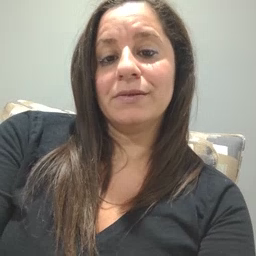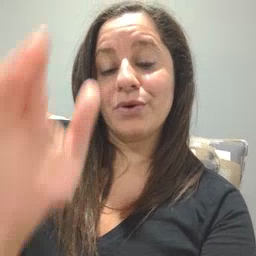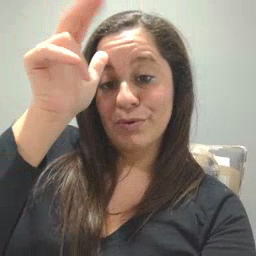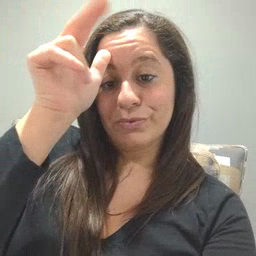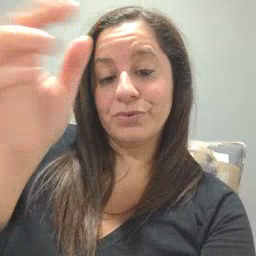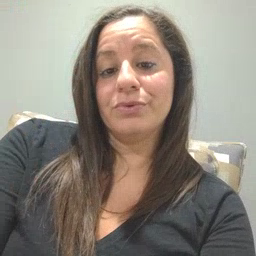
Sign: horse